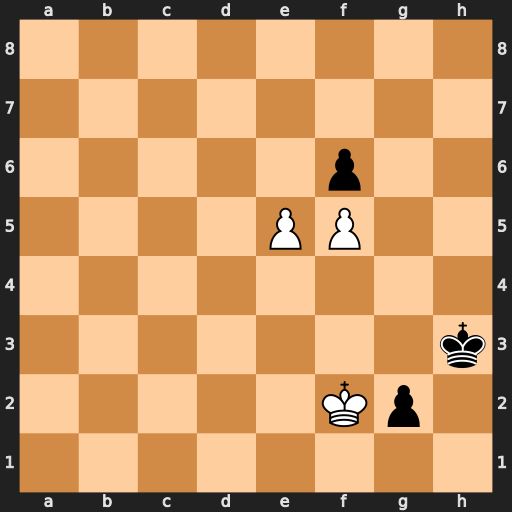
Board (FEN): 8/8/5p2/4PP2/8/7k/5Kp1/8
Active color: w
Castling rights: -
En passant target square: -
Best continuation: Kg1 fxe5 f6 e4 f7